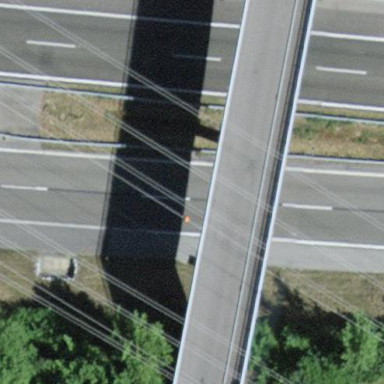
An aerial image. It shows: Man-made bridge.